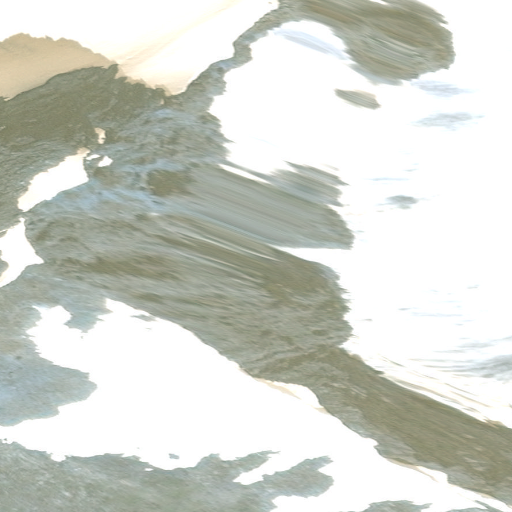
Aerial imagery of mountain in Alaska named Amherst Peak containing only unknown